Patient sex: M
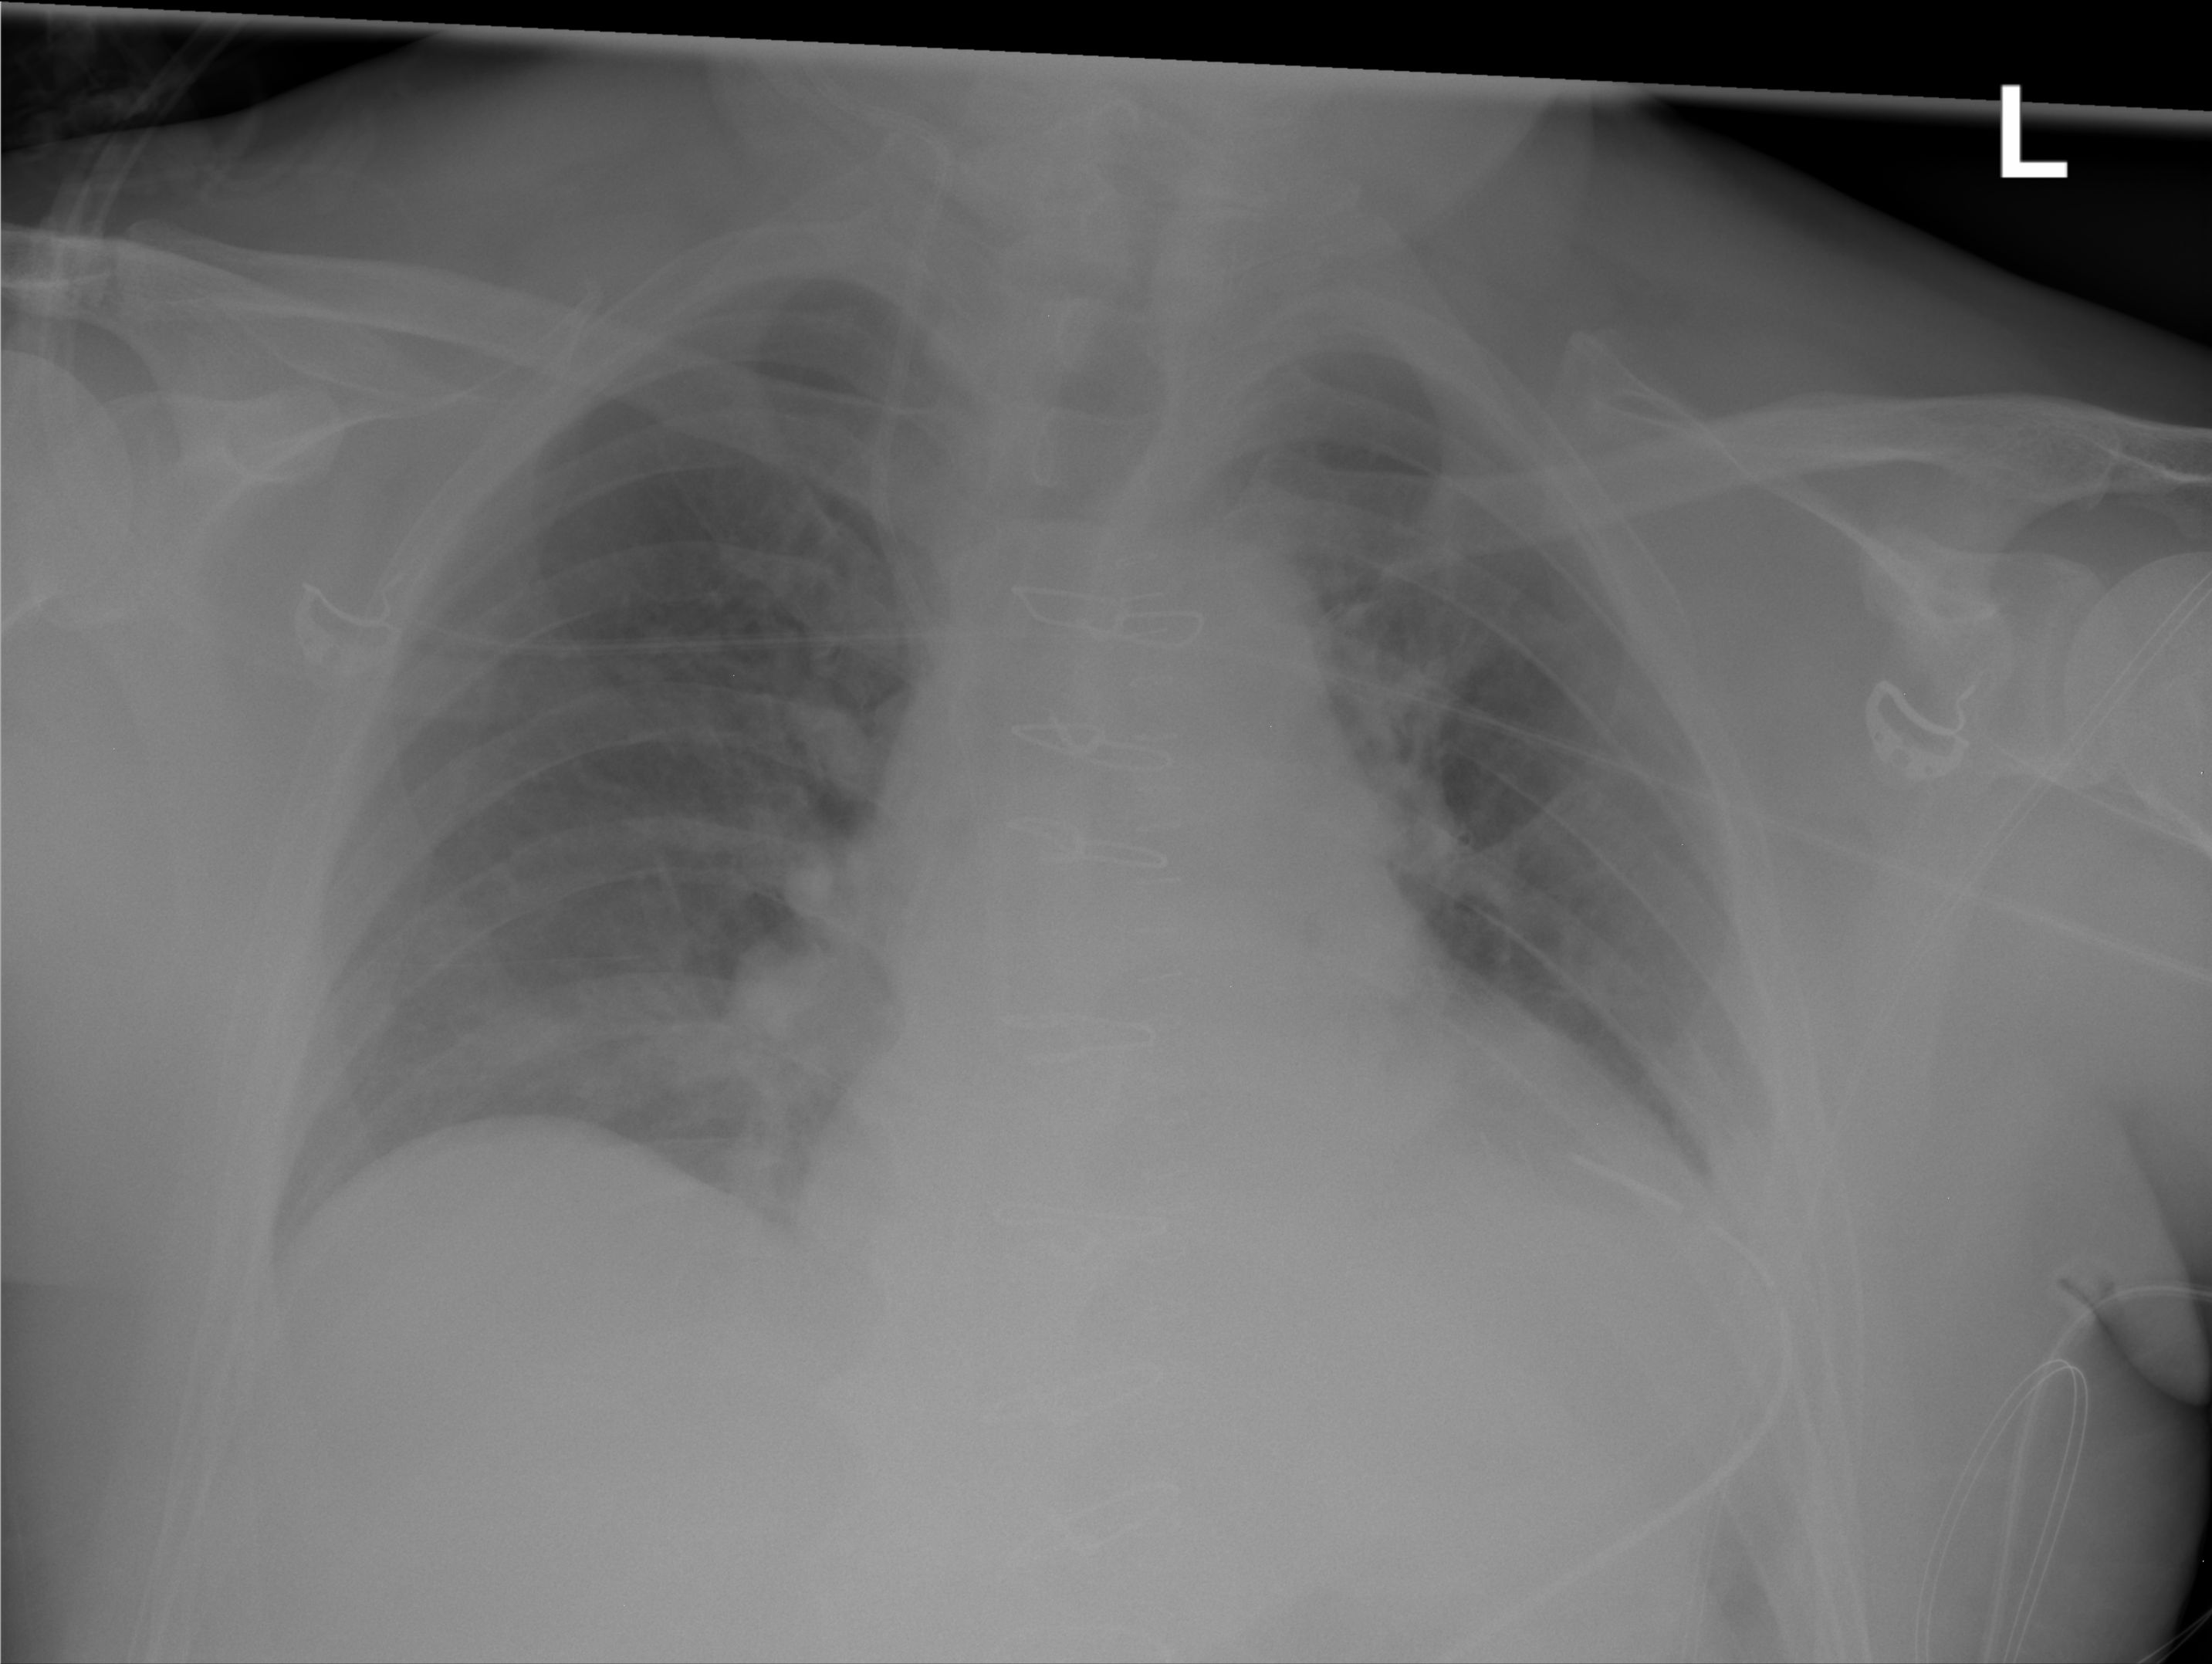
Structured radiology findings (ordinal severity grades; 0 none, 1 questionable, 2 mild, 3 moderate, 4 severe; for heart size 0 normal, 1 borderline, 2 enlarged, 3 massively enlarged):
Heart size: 2
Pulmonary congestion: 0
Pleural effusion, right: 0
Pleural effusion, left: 2
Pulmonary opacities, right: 0
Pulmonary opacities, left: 0
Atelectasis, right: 0
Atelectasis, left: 2